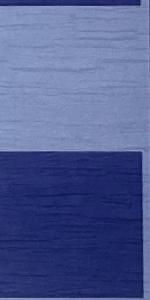
Label: Empty